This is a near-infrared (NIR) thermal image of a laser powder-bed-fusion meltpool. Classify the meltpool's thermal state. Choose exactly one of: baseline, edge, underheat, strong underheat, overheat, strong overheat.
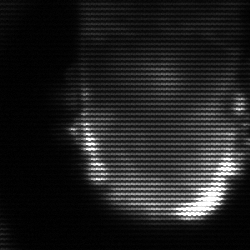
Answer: baseline